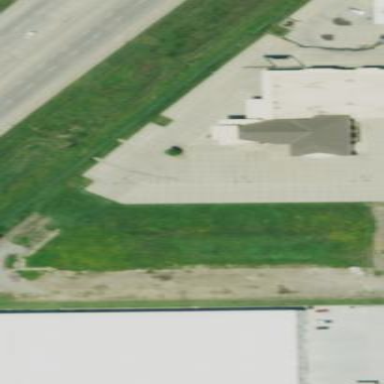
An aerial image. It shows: Parking area.